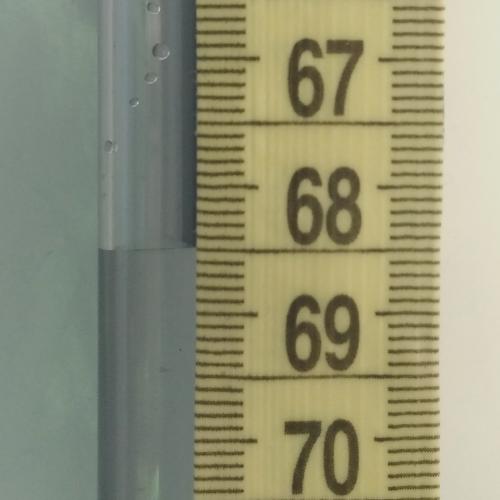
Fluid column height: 68.5 cm